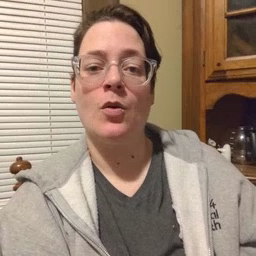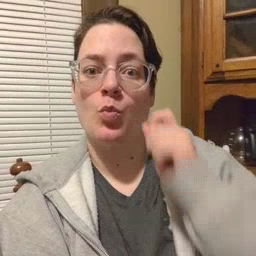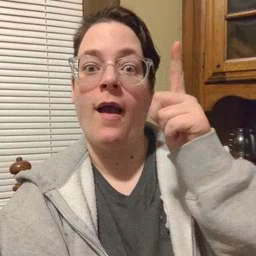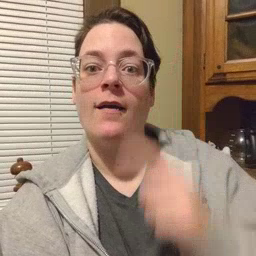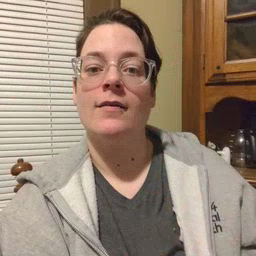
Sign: awake